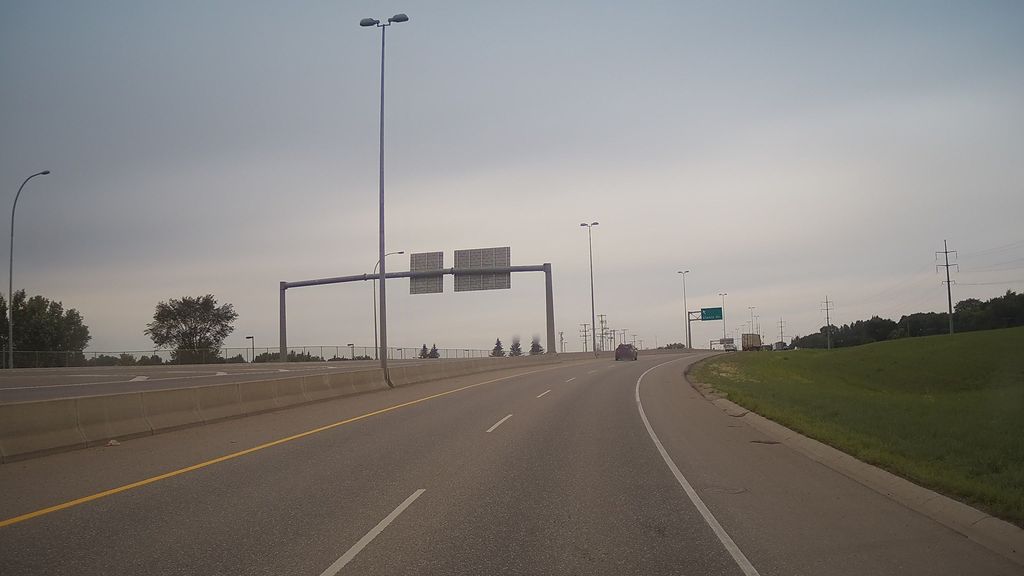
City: saskatoon